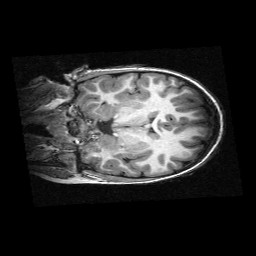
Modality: T1w
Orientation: coronal
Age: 8
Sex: female
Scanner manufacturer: siemens
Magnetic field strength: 3 T
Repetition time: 2.3 s
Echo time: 0.00336 s